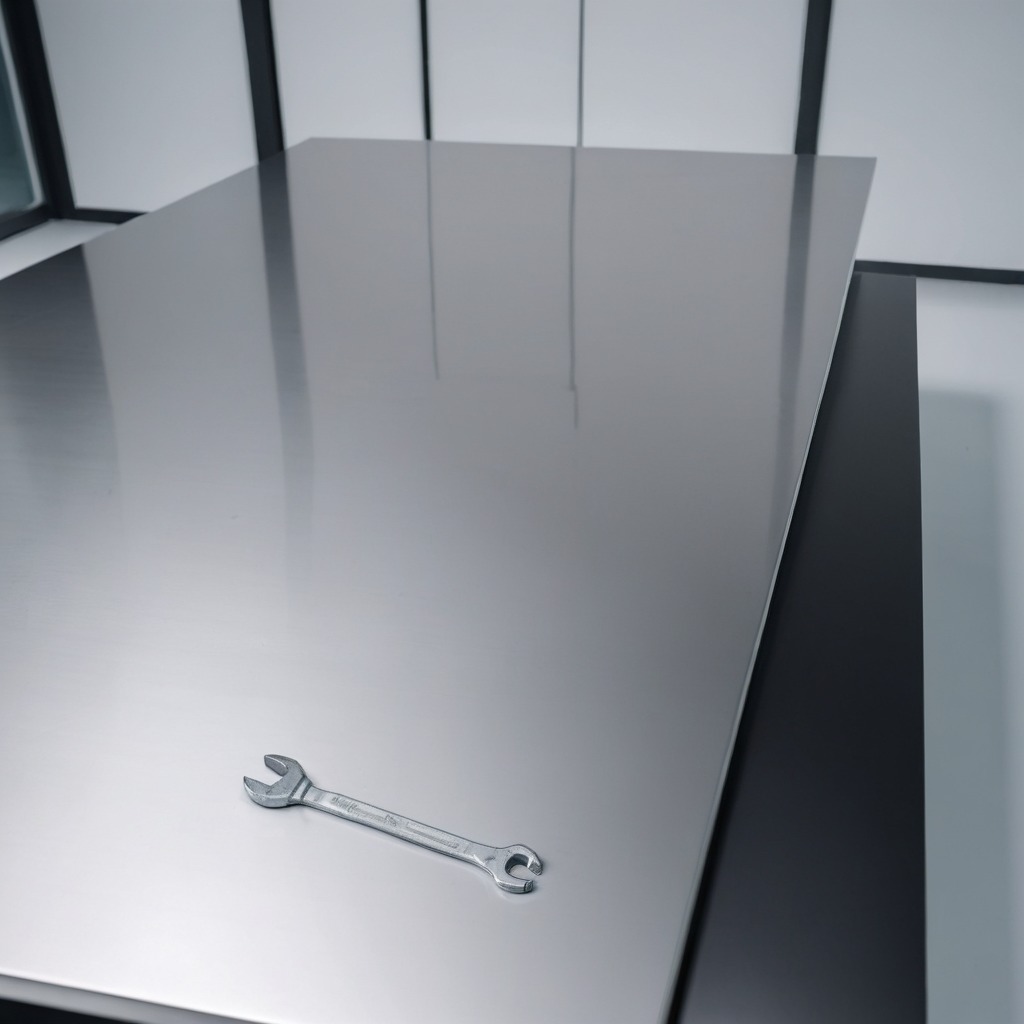
An wrench is lying on the stainless steel table in a high-end prototyping lab.